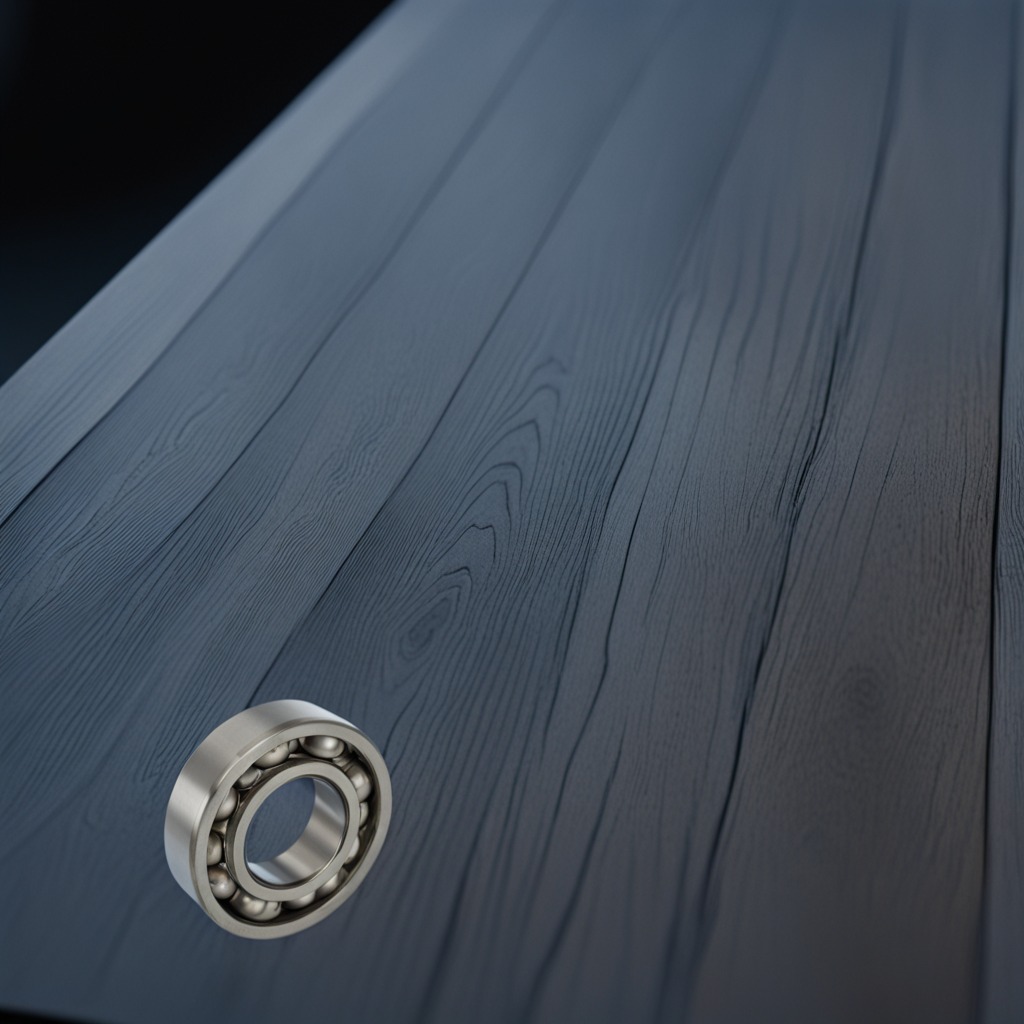
A metal ball bearing is lying on the old table with faint burn marks in a small garage at twilight.